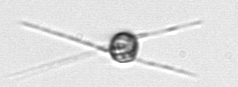
Label: Chaetoceros_danicus